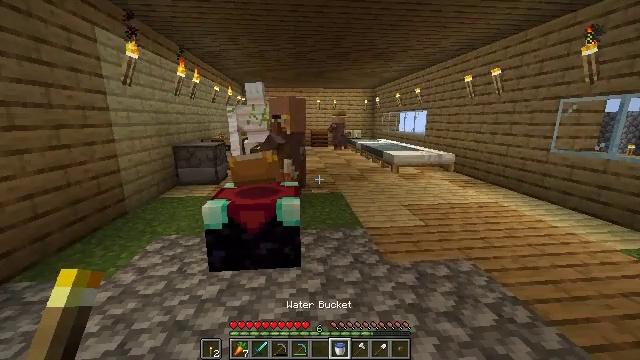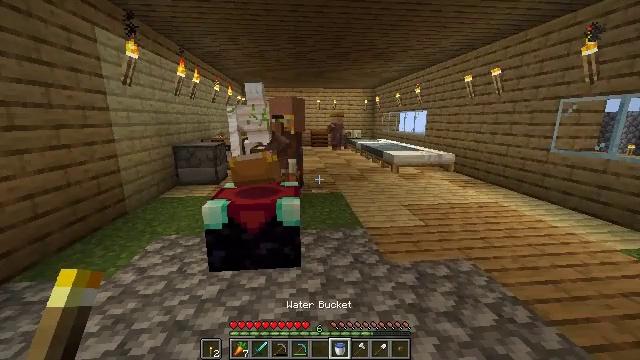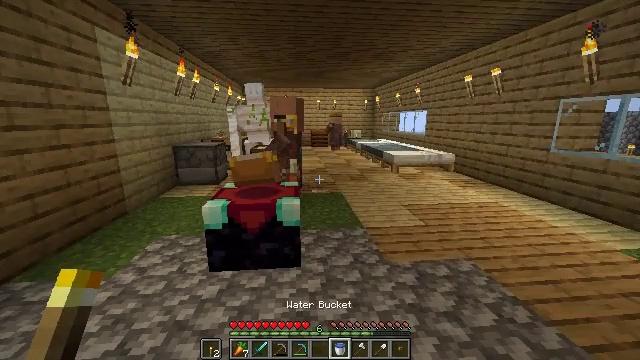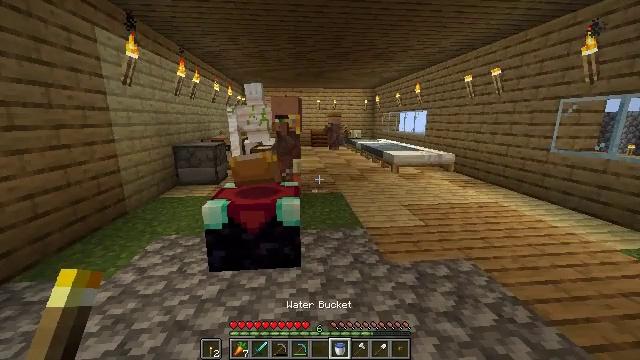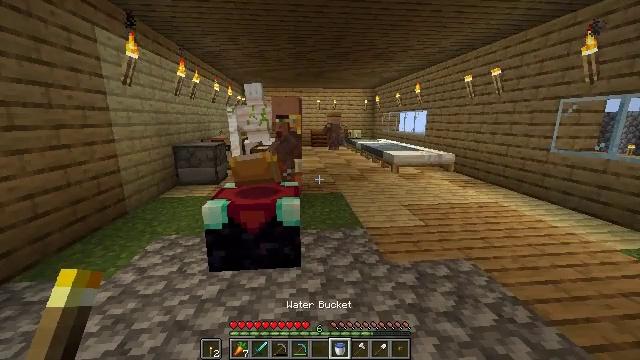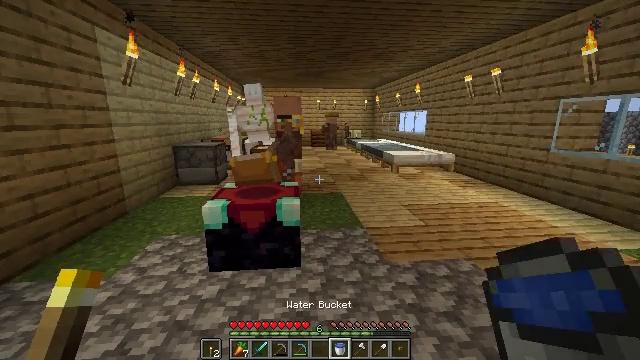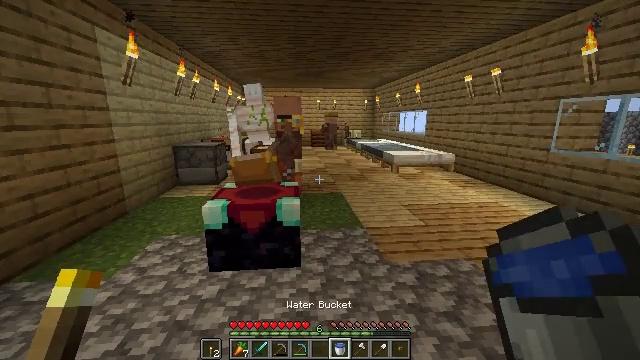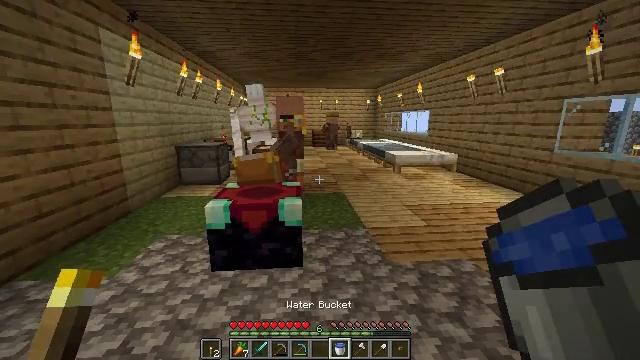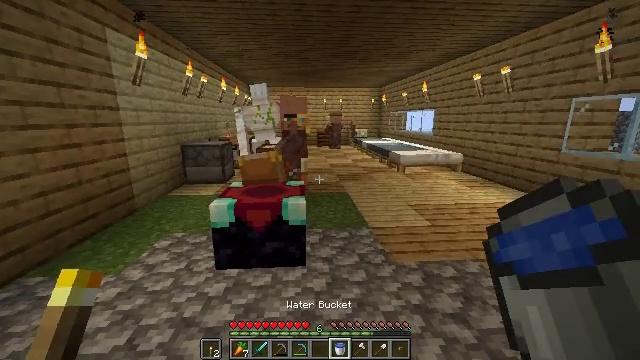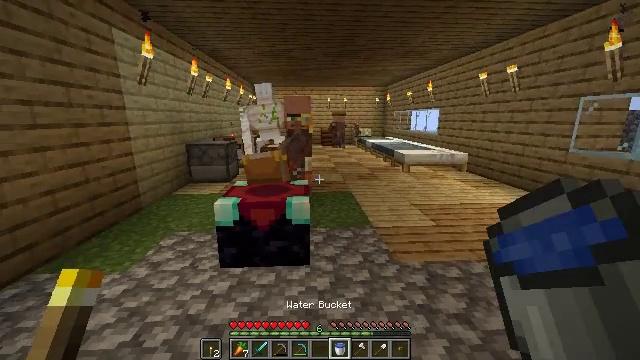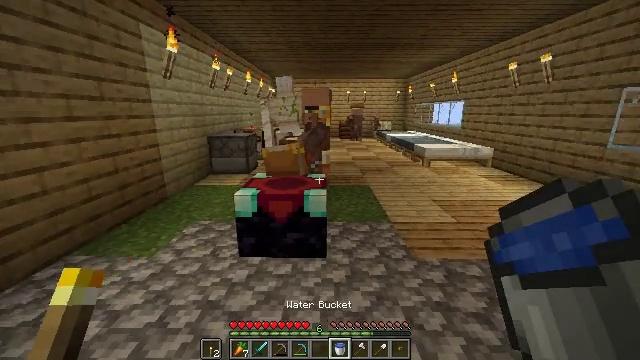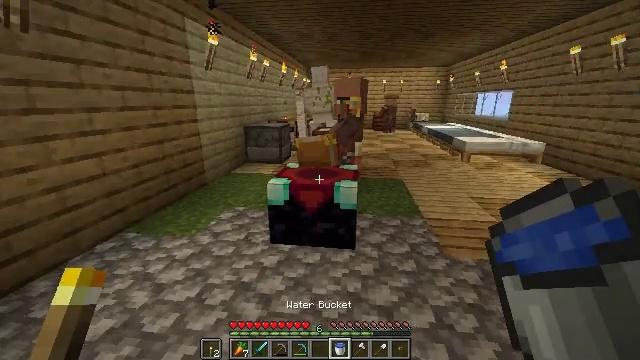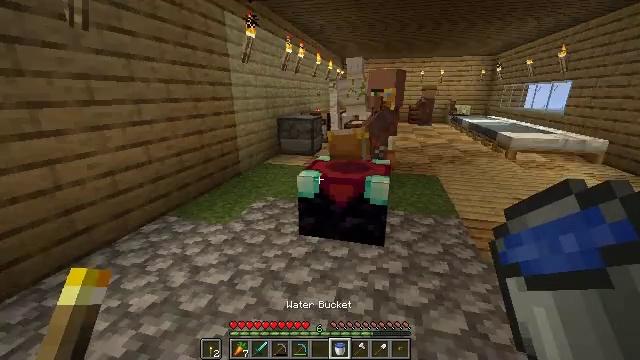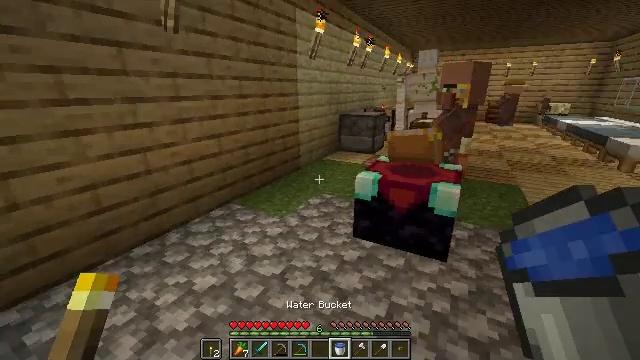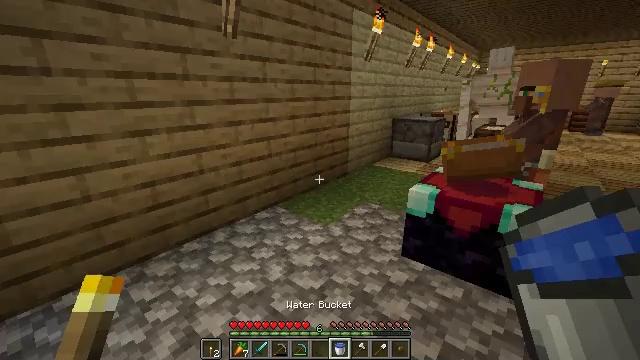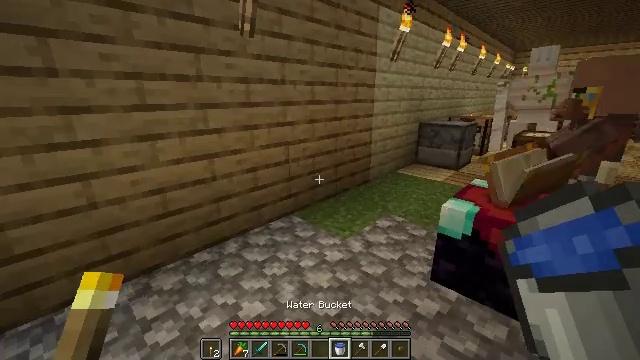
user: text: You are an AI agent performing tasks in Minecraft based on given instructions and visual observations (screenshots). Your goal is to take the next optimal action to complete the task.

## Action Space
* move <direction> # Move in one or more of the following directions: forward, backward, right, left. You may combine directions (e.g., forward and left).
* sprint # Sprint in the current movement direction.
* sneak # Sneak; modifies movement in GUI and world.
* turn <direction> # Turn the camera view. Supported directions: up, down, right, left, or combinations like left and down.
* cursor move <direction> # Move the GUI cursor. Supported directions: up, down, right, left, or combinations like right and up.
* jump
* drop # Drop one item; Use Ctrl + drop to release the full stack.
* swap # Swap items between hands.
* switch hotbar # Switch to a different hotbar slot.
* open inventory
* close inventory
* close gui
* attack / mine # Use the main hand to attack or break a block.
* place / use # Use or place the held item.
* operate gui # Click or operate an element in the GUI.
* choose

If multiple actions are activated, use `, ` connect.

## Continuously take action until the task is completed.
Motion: motion action
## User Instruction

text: Collect beetroots from the field.
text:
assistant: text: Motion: no_op
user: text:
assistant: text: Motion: no_op
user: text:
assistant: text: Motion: no_op
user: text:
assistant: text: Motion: no_op
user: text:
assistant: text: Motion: no_op
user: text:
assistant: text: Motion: no_op
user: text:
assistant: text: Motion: no_op
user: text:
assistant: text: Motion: no_op
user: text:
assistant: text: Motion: no_op
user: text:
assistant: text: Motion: turn left and down
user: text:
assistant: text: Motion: turn left and down
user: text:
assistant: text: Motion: move forward, turn left and down
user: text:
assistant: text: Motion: move forward, turn left
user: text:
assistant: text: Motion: move forward, turn left
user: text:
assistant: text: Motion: move forward, turn left
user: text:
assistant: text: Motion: move forward
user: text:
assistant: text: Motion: move forward
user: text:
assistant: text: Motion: move forward
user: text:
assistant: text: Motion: move forward
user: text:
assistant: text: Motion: move forward
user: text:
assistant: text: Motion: move forward
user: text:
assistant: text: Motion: move forward, turn right
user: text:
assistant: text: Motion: move forward, turn right
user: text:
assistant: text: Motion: move forward, turn right
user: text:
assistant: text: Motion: turn right
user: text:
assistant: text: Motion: turn right
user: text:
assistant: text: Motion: turn right
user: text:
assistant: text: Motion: turn right
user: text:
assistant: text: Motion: turn right and up
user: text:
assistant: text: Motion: turn right